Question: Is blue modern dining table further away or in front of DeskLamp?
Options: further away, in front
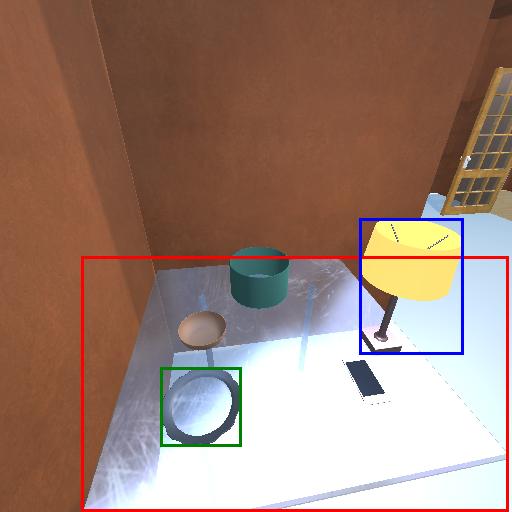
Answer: further away